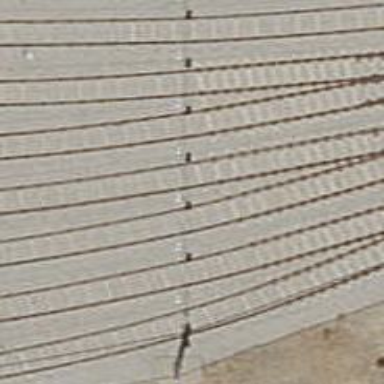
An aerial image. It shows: Yard with electrified contact lines.